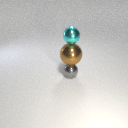
small cyan metal sphere above large brown metal sphere